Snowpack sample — Buffalo Mountain, Silverthorne, Colorado, USA (2/22/26, 2:02 PM MST)
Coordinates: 39.622, -106.113
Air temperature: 33 °F
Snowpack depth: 63 cm
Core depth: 10 cm
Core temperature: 32 °F
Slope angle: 11°, slope face: 116°
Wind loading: low
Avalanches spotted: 0
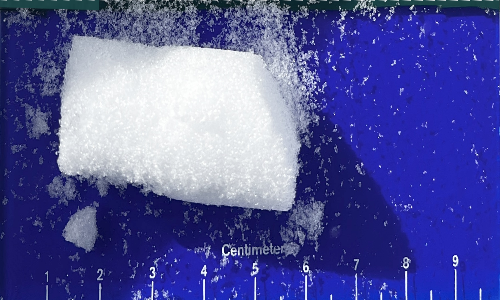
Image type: core
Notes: In a firebreak similar to site 1, minimal wind loading with no spotted avalanches (not many faces in view though)